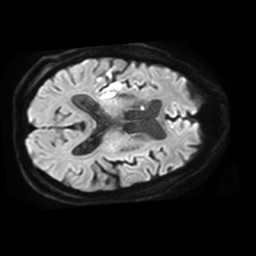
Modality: TRACE
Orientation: axial
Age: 79
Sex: male
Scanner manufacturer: philips
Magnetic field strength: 3 T
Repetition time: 4.686 s
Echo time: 0.07459 s